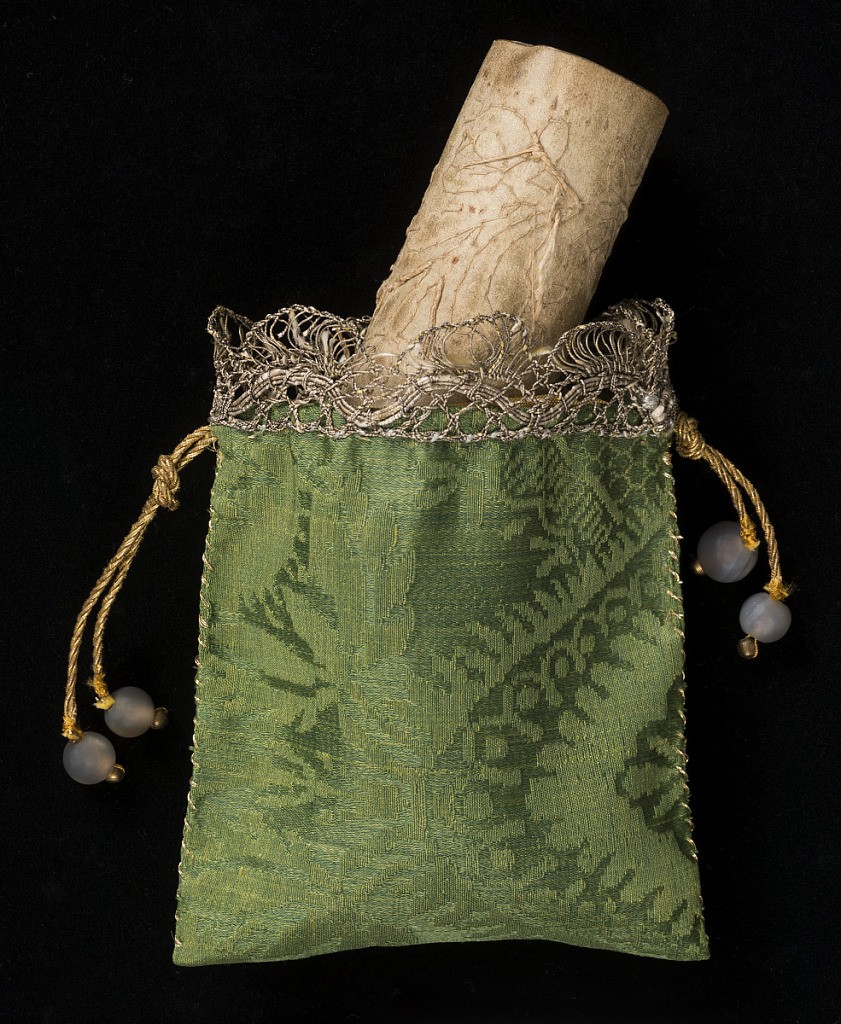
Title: Parchment with unfinished needle lace
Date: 17th century
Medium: linen, parchment Technique: needle lace (loop and twist) in a variety of stitches and a variety of combinations of open and closed areas
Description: Long strip of parchment with design drawn onto it in ink. The outline of the design has been sewn onto the parchment with linen thread and about half of the needlelace has been filled in.The design is of curving floral sprays. There is no repeat in the width but it appears as if the designer intended this to be one unit of the repeat as sketchy drawing at the far end repeats the shapes at the beginning.
The parchment arrived in a small cloth handmade bag (recently made) of 17/18 century silk damask and metallic bobbin lace.